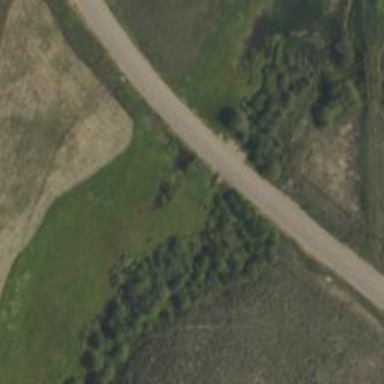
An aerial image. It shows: Culvert tunnel.